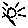
Label: sun